Question: I am experiencing an odd behaviour from a TreeView control.

As you can see, the last node in the treeview is somehow hidden (although I can select it with keyboard up/down arrow keys) and the scroll bar does not expand to it. In the picture the blue line you see is the selected node that is hidden but luckily still a bit of highlight is visible!
Even when I press pagedown or END keys, I cannot select the last node!
I tried to change height of the treeview control to match the height of nodes but still no success! My treeview is inside a 'panel'. could it be the problem?
I am not doing something extraordinary. I just populate with a loop over a List<> (using suspend and resume before and after loop) then the treeview will be populated normally.
'''
public class MyNode
{
public string Name {get;set;}
public string Result {get;set;}
}
//suspending code here (dont have access to paste it here)
foreach(MyNode node in myNodeList)
{
TreeNode tn = new TreeNode();
tn.Text = node.Name;
tn.Name = node.Result;
treeView.Nodes.Add(tn);
}
////unsuspending code here (dont have access to paste it here)
'''
Later I allow user to press a button to highlight the nodes that have result set to 'fail':
'''
foreach(TreeNode node in treeView.Nodes)
{
if (node.Name.ToString() == "fail") node.BackColor = Color.Red;
}
'''
After this, the last node in the treeview is going hidden!!!
I used BeginUpdate() and EndUpdate() methods and the problem is gone!!!
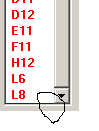
Answer: I found out that I have to user 'treeView.BeginUpdate()' and 'treeView.EndUpdate()' methods before and after populating the tree view and also making any changes to its nodes.